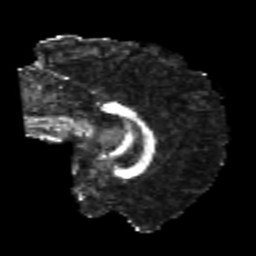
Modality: FA
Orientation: sagittal
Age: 25
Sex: male
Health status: healthy
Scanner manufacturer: philips
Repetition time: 7.386 s
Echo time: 0.08599 s